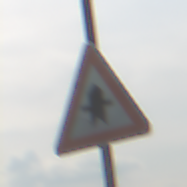
Verkehrszeichen: Vorfahrt
Umgebung: Outdoor, Nature
Tageszeit: MorningAfternoon
Wetter: PartlyCloudy
Licht: Natural
Jahreszeit: NotSpecified
Kontrast: HighContrast